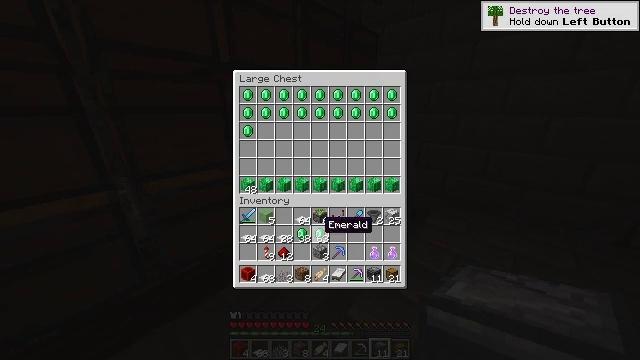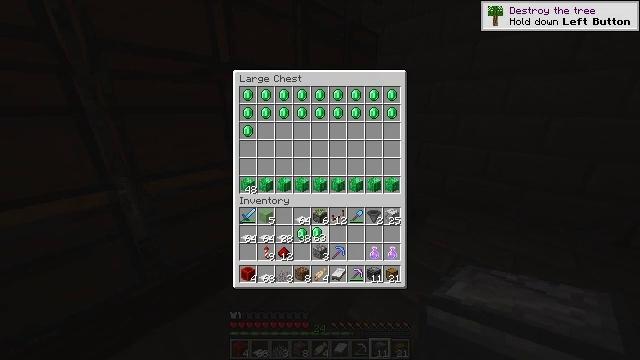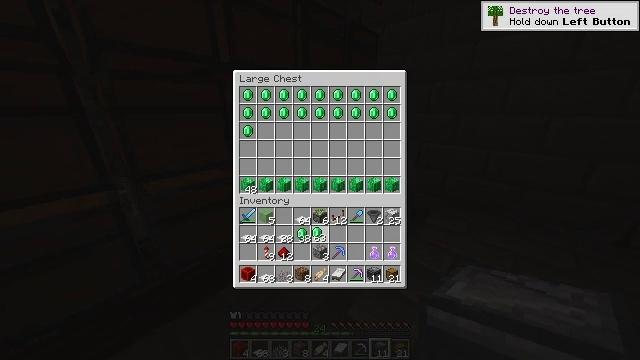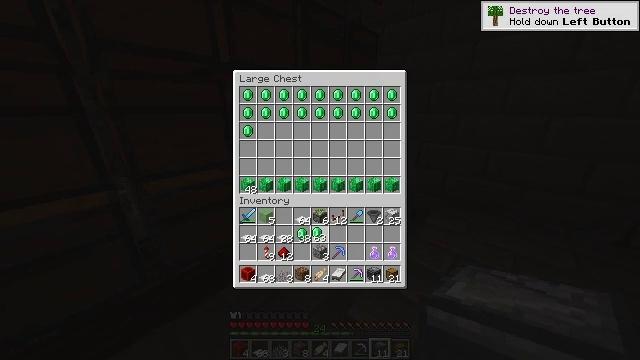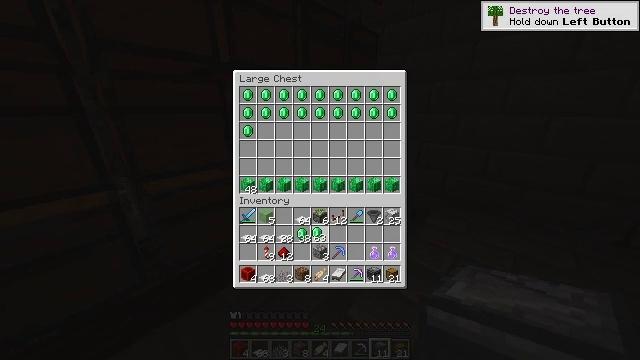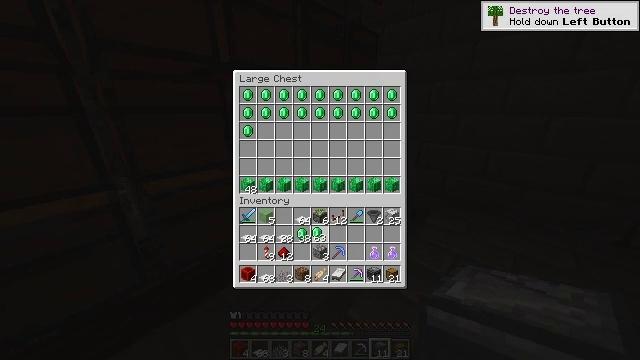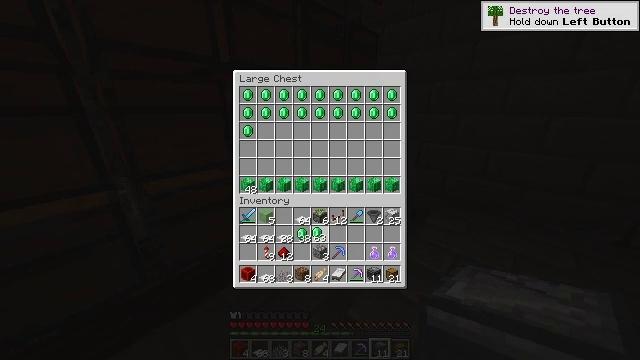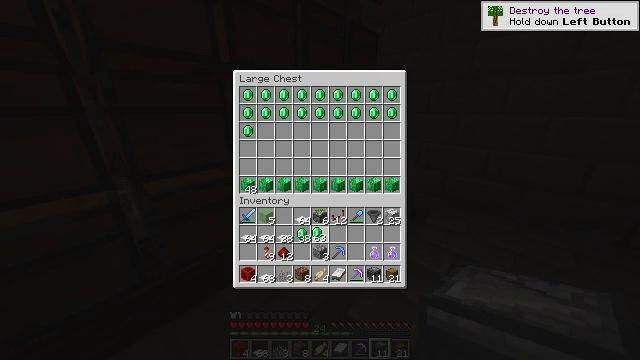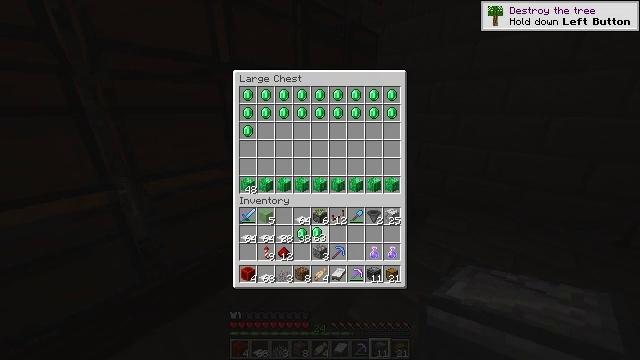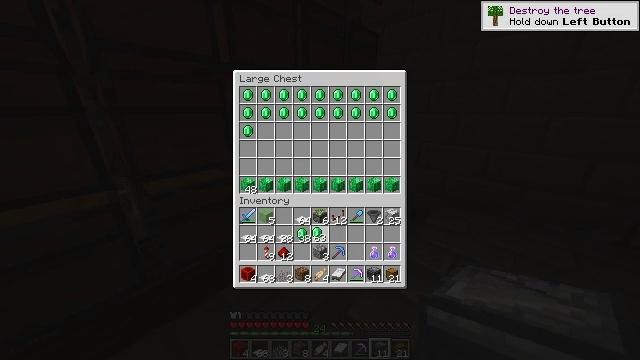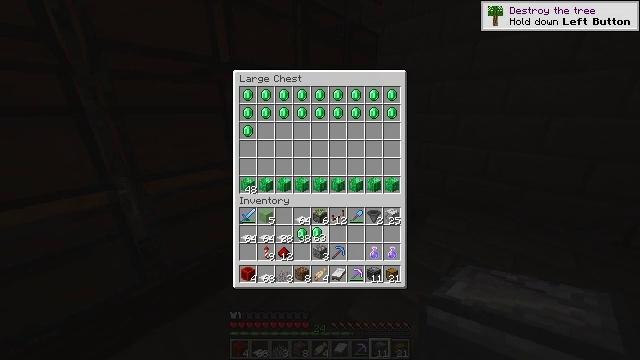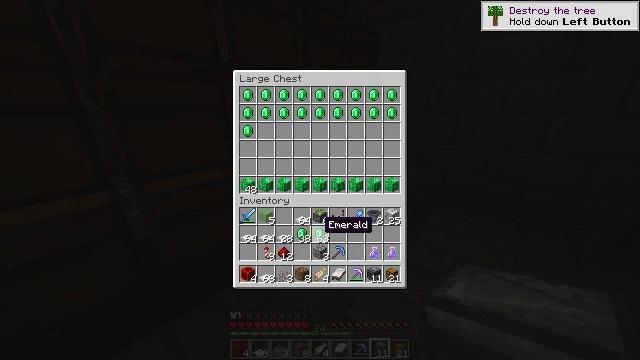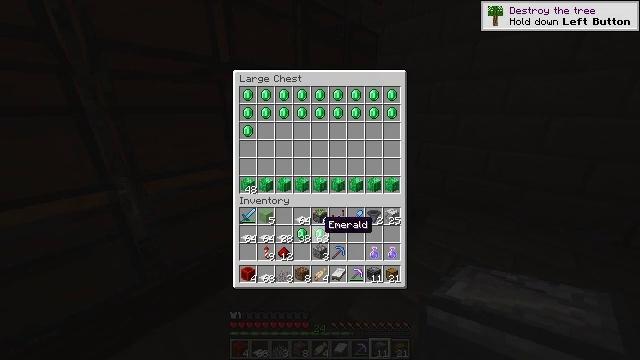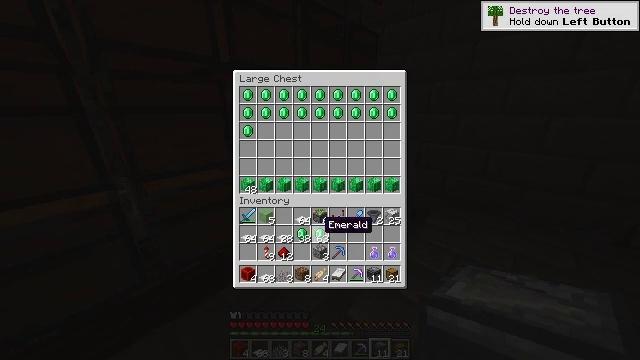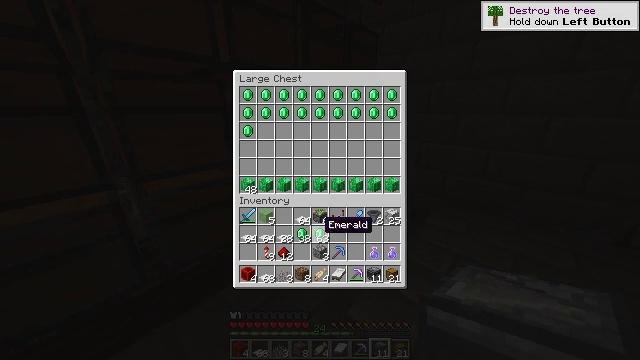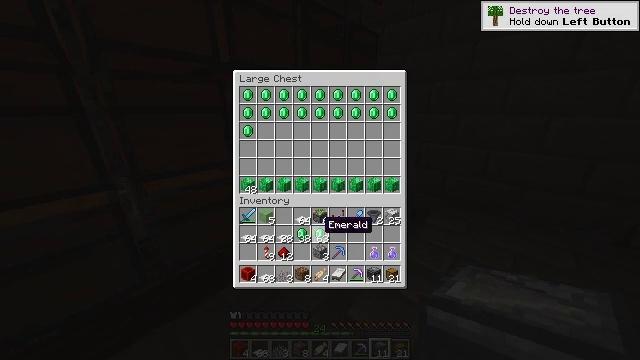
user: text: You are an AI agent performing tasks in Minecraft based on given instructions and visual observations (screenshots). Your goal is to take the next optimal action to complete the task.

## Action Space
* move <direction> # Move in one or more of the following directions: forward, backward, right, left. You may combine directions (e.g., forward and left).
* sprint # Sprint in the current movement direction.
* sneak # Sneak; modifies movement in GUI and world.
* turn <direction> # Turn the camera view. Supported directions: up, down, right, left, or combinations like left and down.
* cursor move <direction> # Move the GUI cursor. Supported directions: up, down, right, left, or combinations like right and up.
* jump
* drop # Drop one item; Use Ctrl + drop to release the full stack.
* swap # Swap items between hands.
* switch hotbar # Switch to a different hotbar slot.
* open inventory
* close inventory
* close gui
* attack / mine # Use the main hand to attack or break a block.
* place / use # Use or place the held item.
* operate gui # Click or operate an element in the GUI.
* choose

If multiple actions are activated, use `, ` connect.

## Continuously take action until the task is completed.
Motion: motion action
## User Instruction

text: Arrange the items to produce redstone in the crafting table.
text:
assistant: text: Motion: operate gui
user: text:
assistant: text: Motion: operate gui
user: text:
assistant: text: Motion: no_op
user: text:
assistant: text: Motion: no_op
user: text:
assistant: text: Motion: no_op
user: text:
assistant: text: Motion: no_op
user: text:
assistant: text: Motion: no_op
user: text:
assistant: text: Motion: no_op
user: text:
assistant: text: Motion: operate gui
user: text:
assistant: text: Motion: operate gui
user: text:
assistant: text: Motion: no_op
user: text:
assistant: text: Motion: no_op
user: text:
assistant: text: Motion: no_op
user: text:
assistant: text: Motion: no_op
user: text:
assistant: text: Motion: no_op
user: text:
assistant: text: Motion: no_op
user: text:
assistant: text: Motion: cursor move up
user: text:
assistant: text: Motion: cursor move left and up
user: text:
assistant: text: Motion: cursor move up
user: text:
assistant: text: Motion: no_op
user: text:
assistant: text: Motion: no_op
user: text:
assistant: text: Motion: no_op
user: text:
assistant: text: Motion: close gui
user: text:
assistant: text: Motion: turn left and up
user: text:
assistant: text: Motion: turn left and up
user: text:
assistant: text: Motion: turn left
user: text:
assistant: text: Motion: turn left
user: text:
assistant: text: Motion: turn left and up
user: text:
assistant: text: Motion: turn left and up
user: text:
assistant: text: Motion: turn left